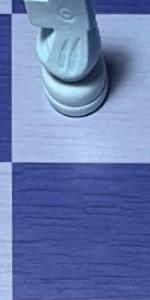
Label: Empty